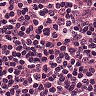
Metastatic tissue present: no